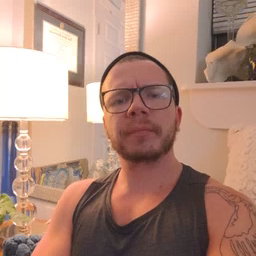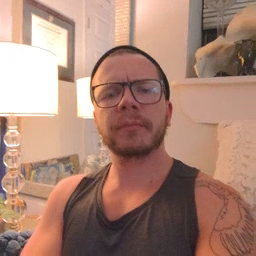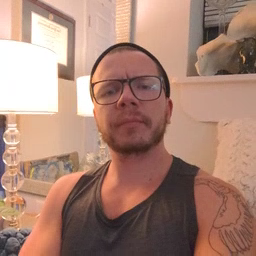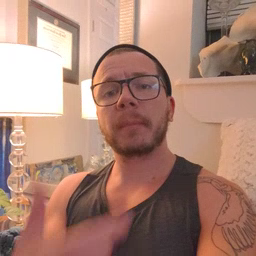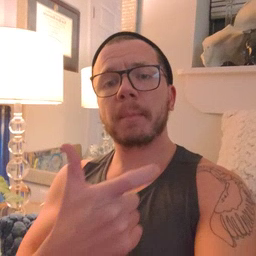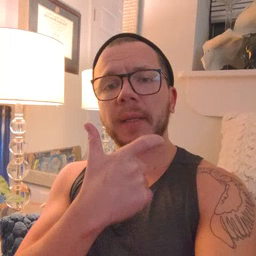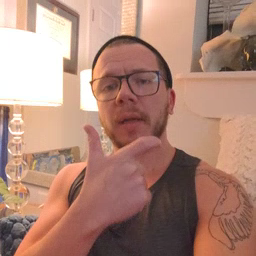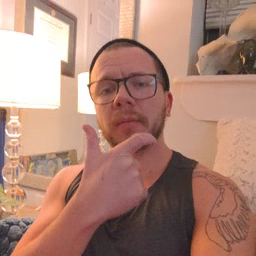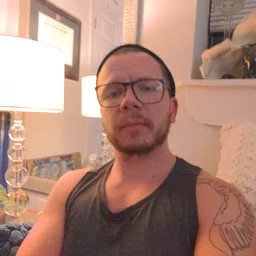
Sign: pizza